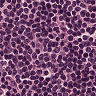
Metastatic tissue present: no